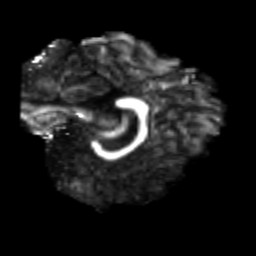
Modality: FA
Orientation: sagittal
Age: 25
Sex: female
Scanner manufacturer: siemens
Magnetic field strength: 3 T
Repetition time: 3.5 s
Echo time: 0.125 s